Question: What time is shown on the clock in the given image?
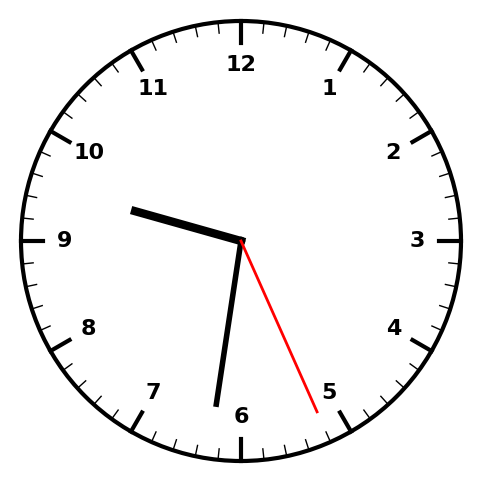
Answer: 09:31:26